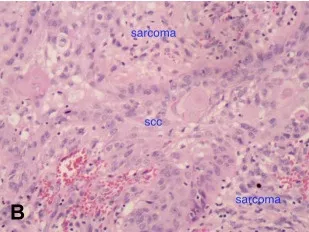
Histological finding at original magnification x20. (2). Shows mixed two components (both squamous cell carcinoma, and ,sarcoma).
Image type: pathology (h&e)